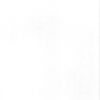
Label: dusty